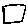
Label: square